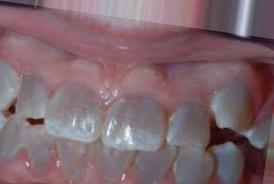
Condition: Tooth Discoloration